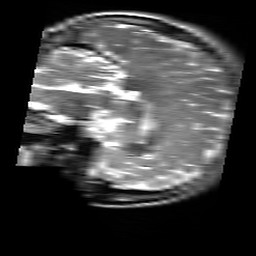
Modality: T2w
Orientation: sagittal
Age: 20
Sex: female
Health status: healthy
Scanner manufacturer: siemens
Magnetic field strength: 3 T
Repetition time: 4.01 s
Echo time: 0.116 s